Question: I am working on a project where I am using mapView, in projects build phases mapkit framework is not present what could be the problem, please check the image below

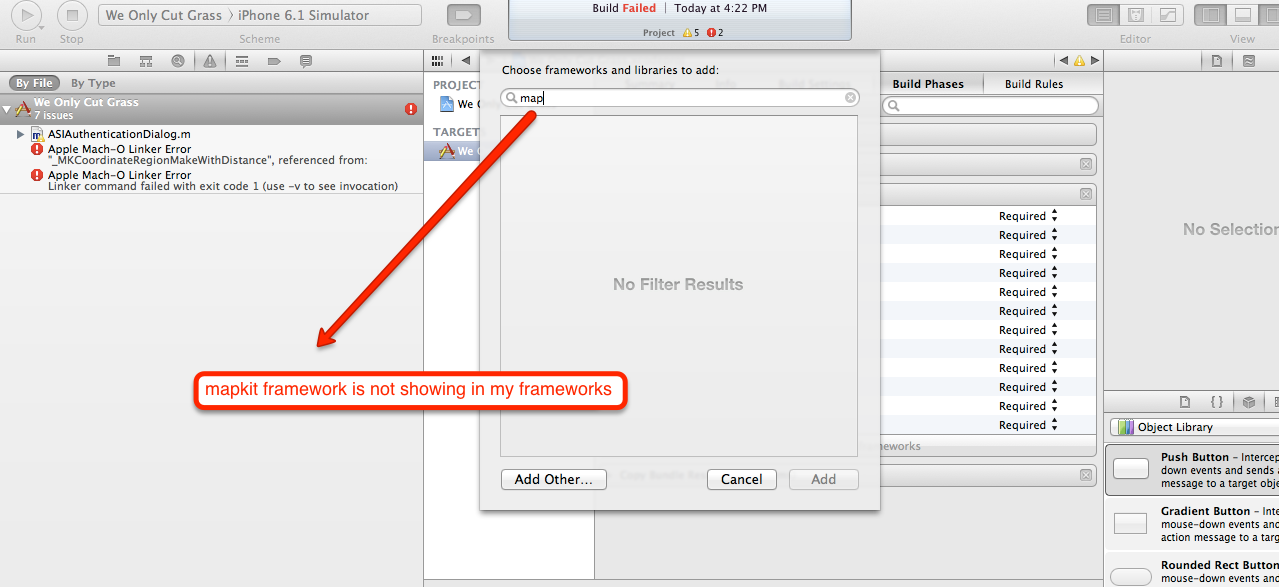
Answer: Take the mapkit framework from another xcode or download it from the frameworks section in the apple developers website. You simply have to copy it and add it to xcode or you can even add it to your project from the folder which contains all the frameworks. If they still don't come then you will have to reinstall your xcode. Hope it works out just fine.
Or you can directly download from here <URL>